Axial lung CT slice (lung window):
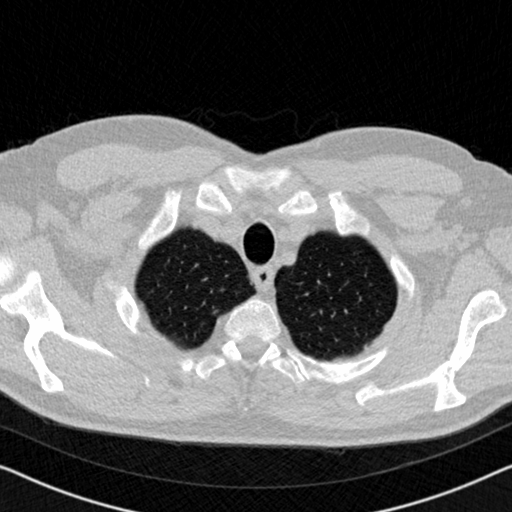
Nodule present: no